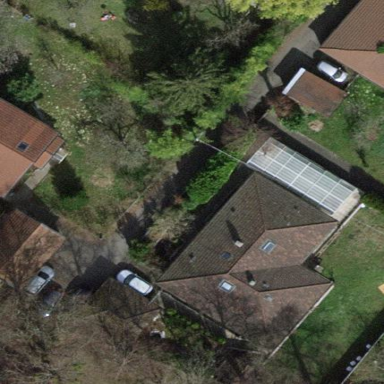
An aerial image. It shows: Garden enclosed by fence.